Field crop: tomato
Growth stage: 1
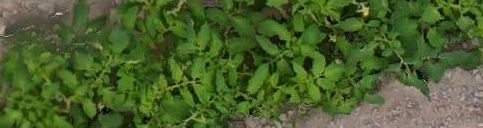
Species: tomato